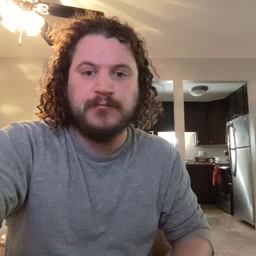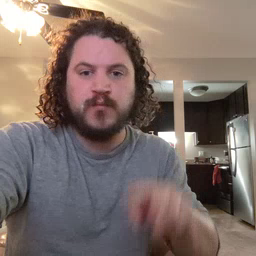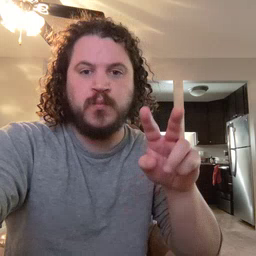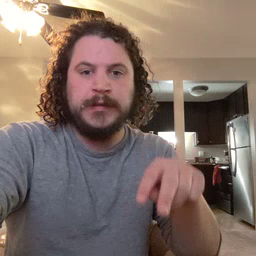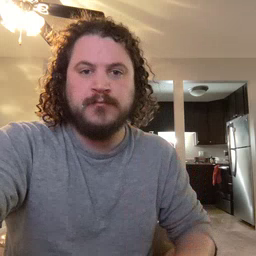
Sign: read